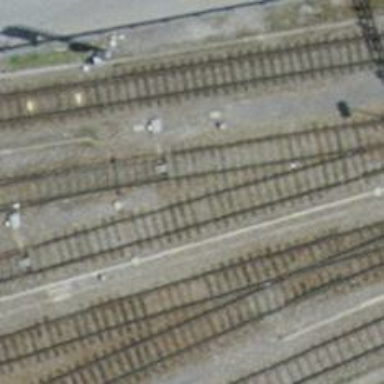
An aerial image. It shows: Railway switch.